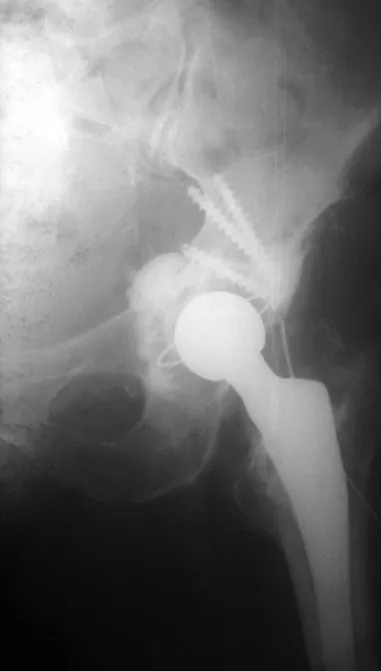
Postoperative x-ray after the total hip arthroplasty. A posterior-superior acetabular lip bone loss restored with hip autograft and antibiotic-impregnated cement fixed with three screws.
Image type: radiology (x_ray)